Question: When Azure WebJobs are stopped or restarted for whatever reason, there is a default grace period of 5 seconds before the host console process is terminated. Apparently it is possible to increase this time period by including a "settings.job" file with the WebJob when it is published to Azure, as <URL>. Unfortunately I cannot get this to work for my website, and the shutdown period is 5 seconds, despite this being a continuous WebJob that is published to a Basic App Service that is set to "Always On".
As per the sample code from the link, my looks like this:
'''
class Program
{
static void Main()
{
var host = new JobHost();
host.RunAndBlock();
}
}
'''
and my looks like this:
'''
public class Functions
{
public static async Task ProcessQueueMessageAsync(
[QueueTrigger("testq")] string message, TextWriter log,
CancellationToken cancellationToken)
{
Console.WriteLine("Function started.");
try
{
await Task.Delay(TimeSpan.FromMinutes(10), cancellationToken);
}
catch (TaskCanceledException)
{
Shutdown().Wait();
}
Console.WriteLine("Function completed succesfully.");
}
private static async Task Shutdown()
{
Console.WriteLine("Function has been cancelled. Performing cleanup ...");
await Task.Delay(TimeSpan.FromSeconds(30));
Console.WriteLine("Function was cancelled and has terminated gracefully.");
}
}
'''
I have added a file to the project, and in its Properties in Visual Studio I have set it to "Copy always". The content of the file is as follows:
'''
{ "stopping_wait_time": 60 }
'''
The WebJob is published with the website. By using the Kudu tools and going to the debug console I can verify that the "settings.job" file is being copied across to the same location as the WebJob host executable:

However, if I look at the link 'https://xxx.scm.azurewebsites.net/api/continuouswebjobs' the returned JSON does not include any settings at all:
'''
{
"status":"Stopped",
"detailed_status":"f9e13c - Stopped
",
"log_url":"https://...",
"name":"WebJobTest",
"run_command":"WebJobTest.exe",
"url":"https://...",
"extra_info_url":"https://...",
"type":"continuous",
"error":null,
"using_sdk":true,
"settings":{
}
}
'''
Consequently, when I stop the WebJob from the Azure portal I end up with something like this in the logs:
'''
[04/18/2016 12:53:12 > f9e13c: SYS INFO] Run script 'WebJobTest.exe' with script host - 'WindowsScriptHost'
[04/18/2016 12:53:12 > f9e13c: SYS INFO] Status changed to Running
[04/18/2016 12:53:13 > f9e13c: INFO] Found the following functions:
[04/18/2016 12:53:13 > f9e13c: INFO] WebJobTest.Functions.ProcessQueueMessageAsync
[04/18/2016 12:53:13 > f9e13c: INFO] Job host started
[04/18/2016 13:01:58 > f9e13c: INFO] Executing: 'Functions.ProcessQueueMessageAsync' - Reason: 'New queue message detected on 'testq'.'
[04/18/2016 13:01:58 > f9e13c: INFO] Function started.
[04/18/2016 13:02:47 > f9e13c: SYS INFO] Status changed to Disabling
[04/18/2016 13:02:53 > f9e13c: SYS INFO] Detected WebJob file/s were updated, refreshing WebJob
[04/18/2016 13:02:53 > f9e13c: SYS INFO] Status changed to Stopping
[04/18/2016 13:02:53 > f9e13c: INFO] Function has been cancelled. Performing cleanup ...
[04/18/2016 13:02:58 > f9e13c: ERR ] Thread was being aborted.
[04/18/2016 13:02:58 > f9e13c: SYS INFO] WebJob process was aborted
[04/18/2016 13:02:58 > f9e13c: SYS INFO] Status changed to Stopped
'''
Note the standard 5 second gap between "Status changed to Stopping" and "Thread was being aborted".
Why is the "settings.job" file being ignored?
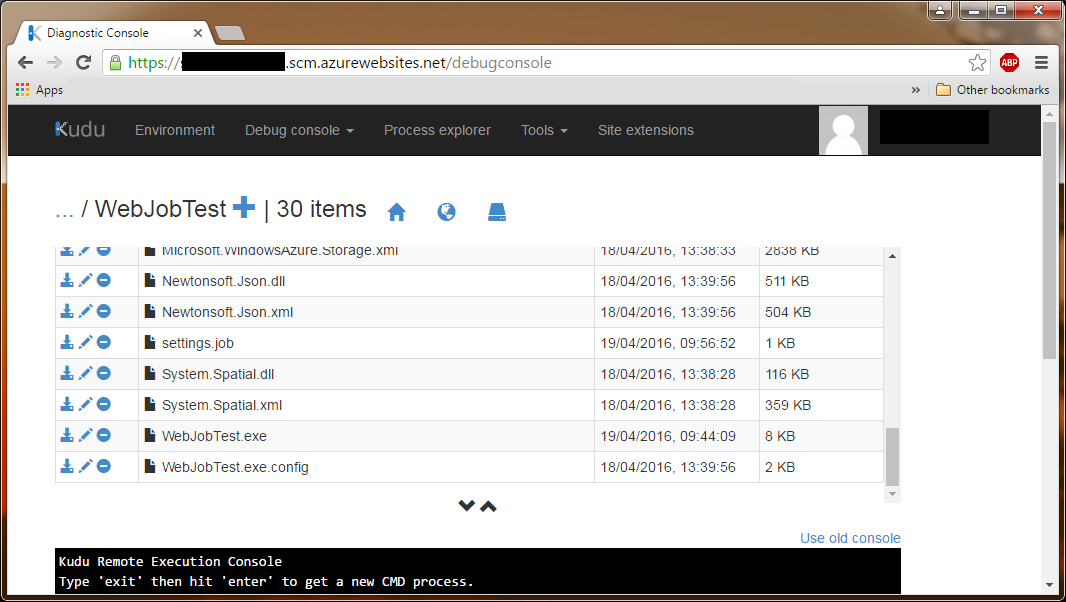
Answer: The problem is that your 'settings.job' file has sets of UTF-8 BOM, which is highly unusual and throws off the parser.
Specifically, it has the following sequence at the beginning (view using a hex editor): 'EF BB BF EF BB BF'. Normally, the UTF-8 BOM is just 'EF BB BF'.
What editor are you using that caused that?
In any case, once you fix that up, it should work fine.